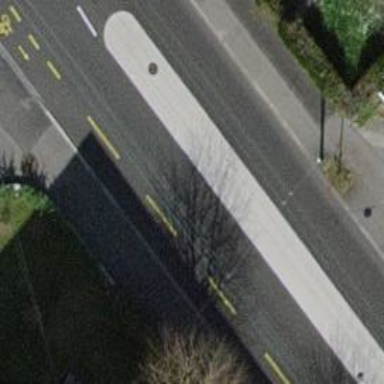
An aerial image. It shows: Bus stop for trolleybuses with designated stop position for public transport.